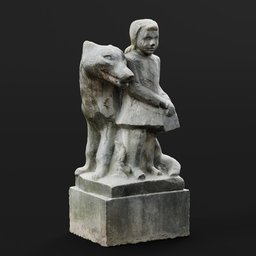
Label: decoration